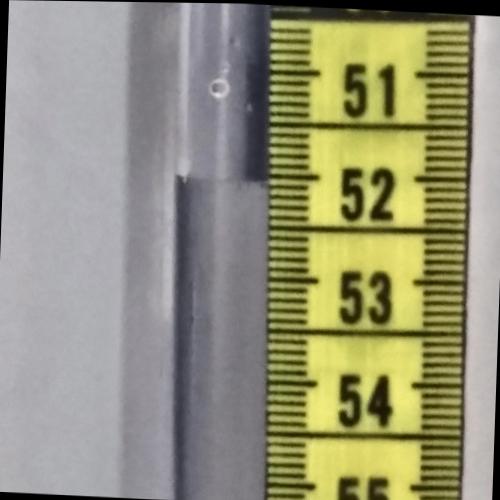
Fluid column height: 52.1 cm